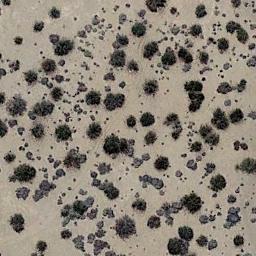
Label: chaparral